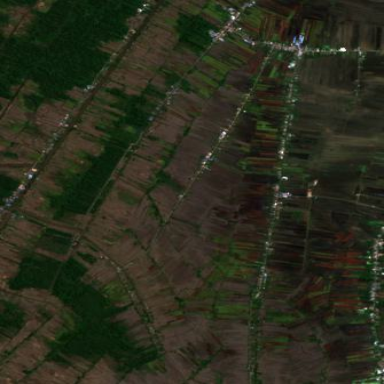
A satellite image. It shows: Farmland with rice crops being cultivated. The rice field is used to produce rice.